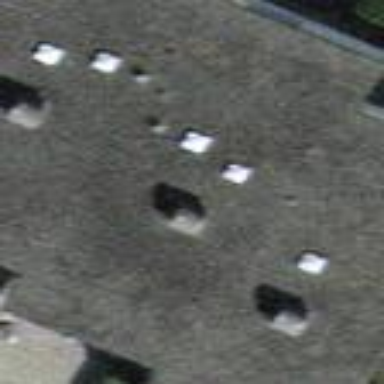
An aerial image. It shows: Building with flat roof.